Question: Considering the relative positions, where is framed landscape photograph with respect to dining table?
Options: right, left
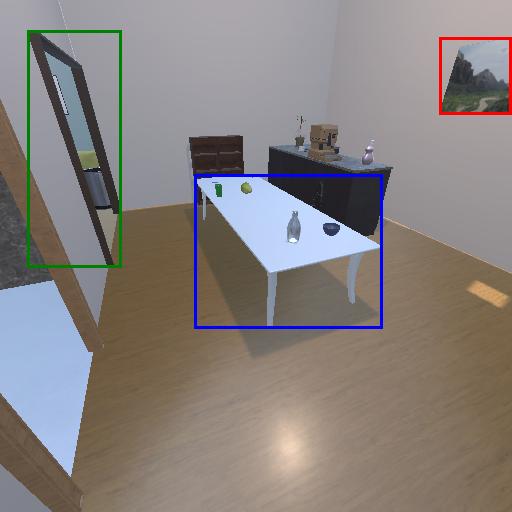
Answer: right